Question: I'm developing a simple Java application using NetBeans and its GUI editor.
I'm stuck on creating a simple dialog: runtime it looks different from what I designed and from what is previewed in the editor.
Basically, clicking on a button make my dialog appears.
'''
private void jButton1MouseReleased(java.awt.event.MouseEvent evt) {
PanelDialogNuovoCliente pan = new PanelDialogNuovoCliente();
JDialog jd=new JDialog();
jd.setTitle("Nuovo Cliente");
jd.setMinimumSize(new Dimension(500, 400));
jd.setLocationRelativeTo(null);
jd.add(pan);
jd.setModal(true);
jd.setVisible(true);
}
'''
The problem is that when the dialog appears it has a different look, the dialog window seems smaller and not all the components fit in it.
'PanelDialogNuovoCliente' is just a 'JPanel' with some labels and 'JTextField'.
Maximum, Minimum and Preferred sizes are all set to (500,400) from the 'JPanel' properties in the editor.
'JDialog' minimum size is set to (500,400) from the code that I snipped.
Unfortunately I can't post a screenshot because I need at least 10 reputation but when I run the application Dialog's window is smaller compared to the one that I can see from the preview button in NetBean's GUI editor.
EDIT: Here's the screenshot. Runtime JDialog is on the left, while preview of it in netbeans is on the right. I tried to call JDialog#pack() just before setVisible(true) without success. I set nimbus look and feel for my app. Anyways if i try to preview the design from ide with nimbus l&f it looks perfect so i don't think that this one is the real problem

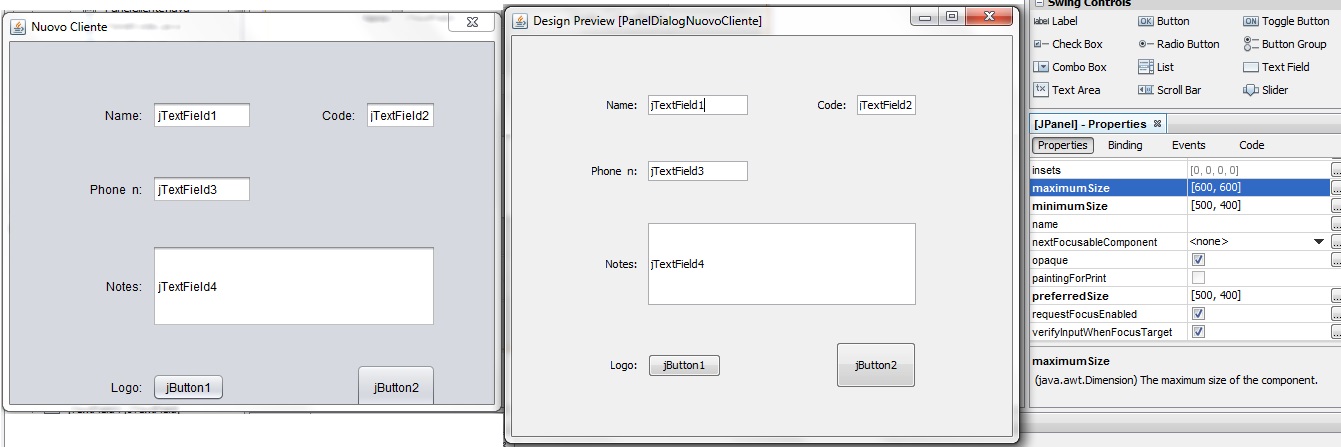
Answer: Perhaps what you're experiencing is similar to this post:
<URL>
I remember experiencing something similar and shared my experiences in a post there.
Edit: (28/05/2015)
Just to clarify/elaborate, here are steps I've got to replicate (and resolve) the issue I encountered, which be what you've faced.
1. Create a new project with "File >> New Project..."
2. Choose "Java >> Java Desktop Application"
3. Click 'Next' button
4. Project Name: "TestApp", then "Finish" button - You then get two tabs opening up in the Matisse editor, "TestView.java" (the app's main window) and "TestAboutBox.java".
5. In the Matisse editor, I re-size the window to be a large size.
6. I then press Ctrl+F5 to run it
7. It runs and the window is the same size as in the ide.
8. Upon closing the app, it writes data to a "~/.TestApp/mainFrame.session.xml" file on my linux system (I think this equates to "%APPDATA%\CompanyName\TestApp\mainFrame.session.xml" on a windows system)
9. Taking a look inside this "mainFrame.session.xml" file, I see there's a "mainFrame" node that contains the x, y, width and height of the window.
10. Back in the mattisse editor, I resize the window to be smaller.
11. I then press Ctrl+F5 to run it again
12. The app's window then appears at the larger size (ie, it didn't abide by the smaller size specified in the IDE)
I tried the workaround suggested in Tomas Pavek's post here:
<URL>
Basically, these steps:
1. Delete this "mainFrame.session.xml" file (or the folder that contains it)
2. then do CTRL+F5 to run the app again
...and hey presto! It appears at the correct size that the IDE had specified.